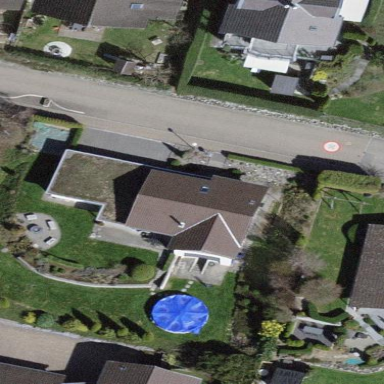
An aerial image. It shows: Simple and straightforward house.